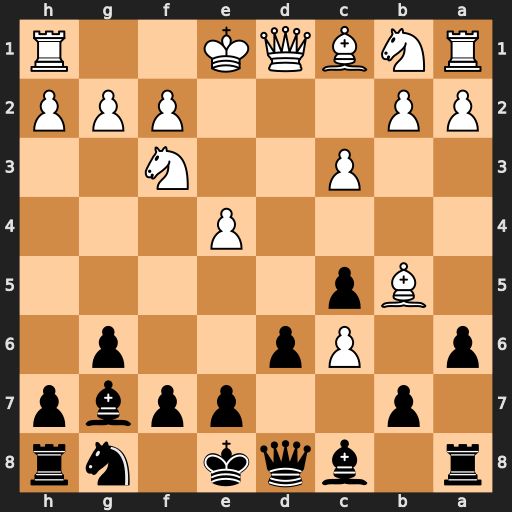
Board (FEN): r1bqk1nr/1p2ppbp/p1Pp2p1/1Bp5/4P3/2P2N2/PP3PPP/RNBQK2R
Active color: b
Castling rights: KQkq
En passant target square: -
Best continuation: axb5 cxb7 Bxb7